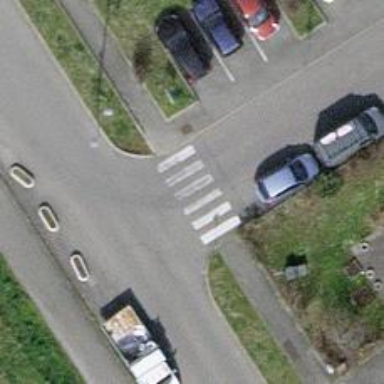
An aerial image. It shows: Marked road crossing.